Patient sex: F
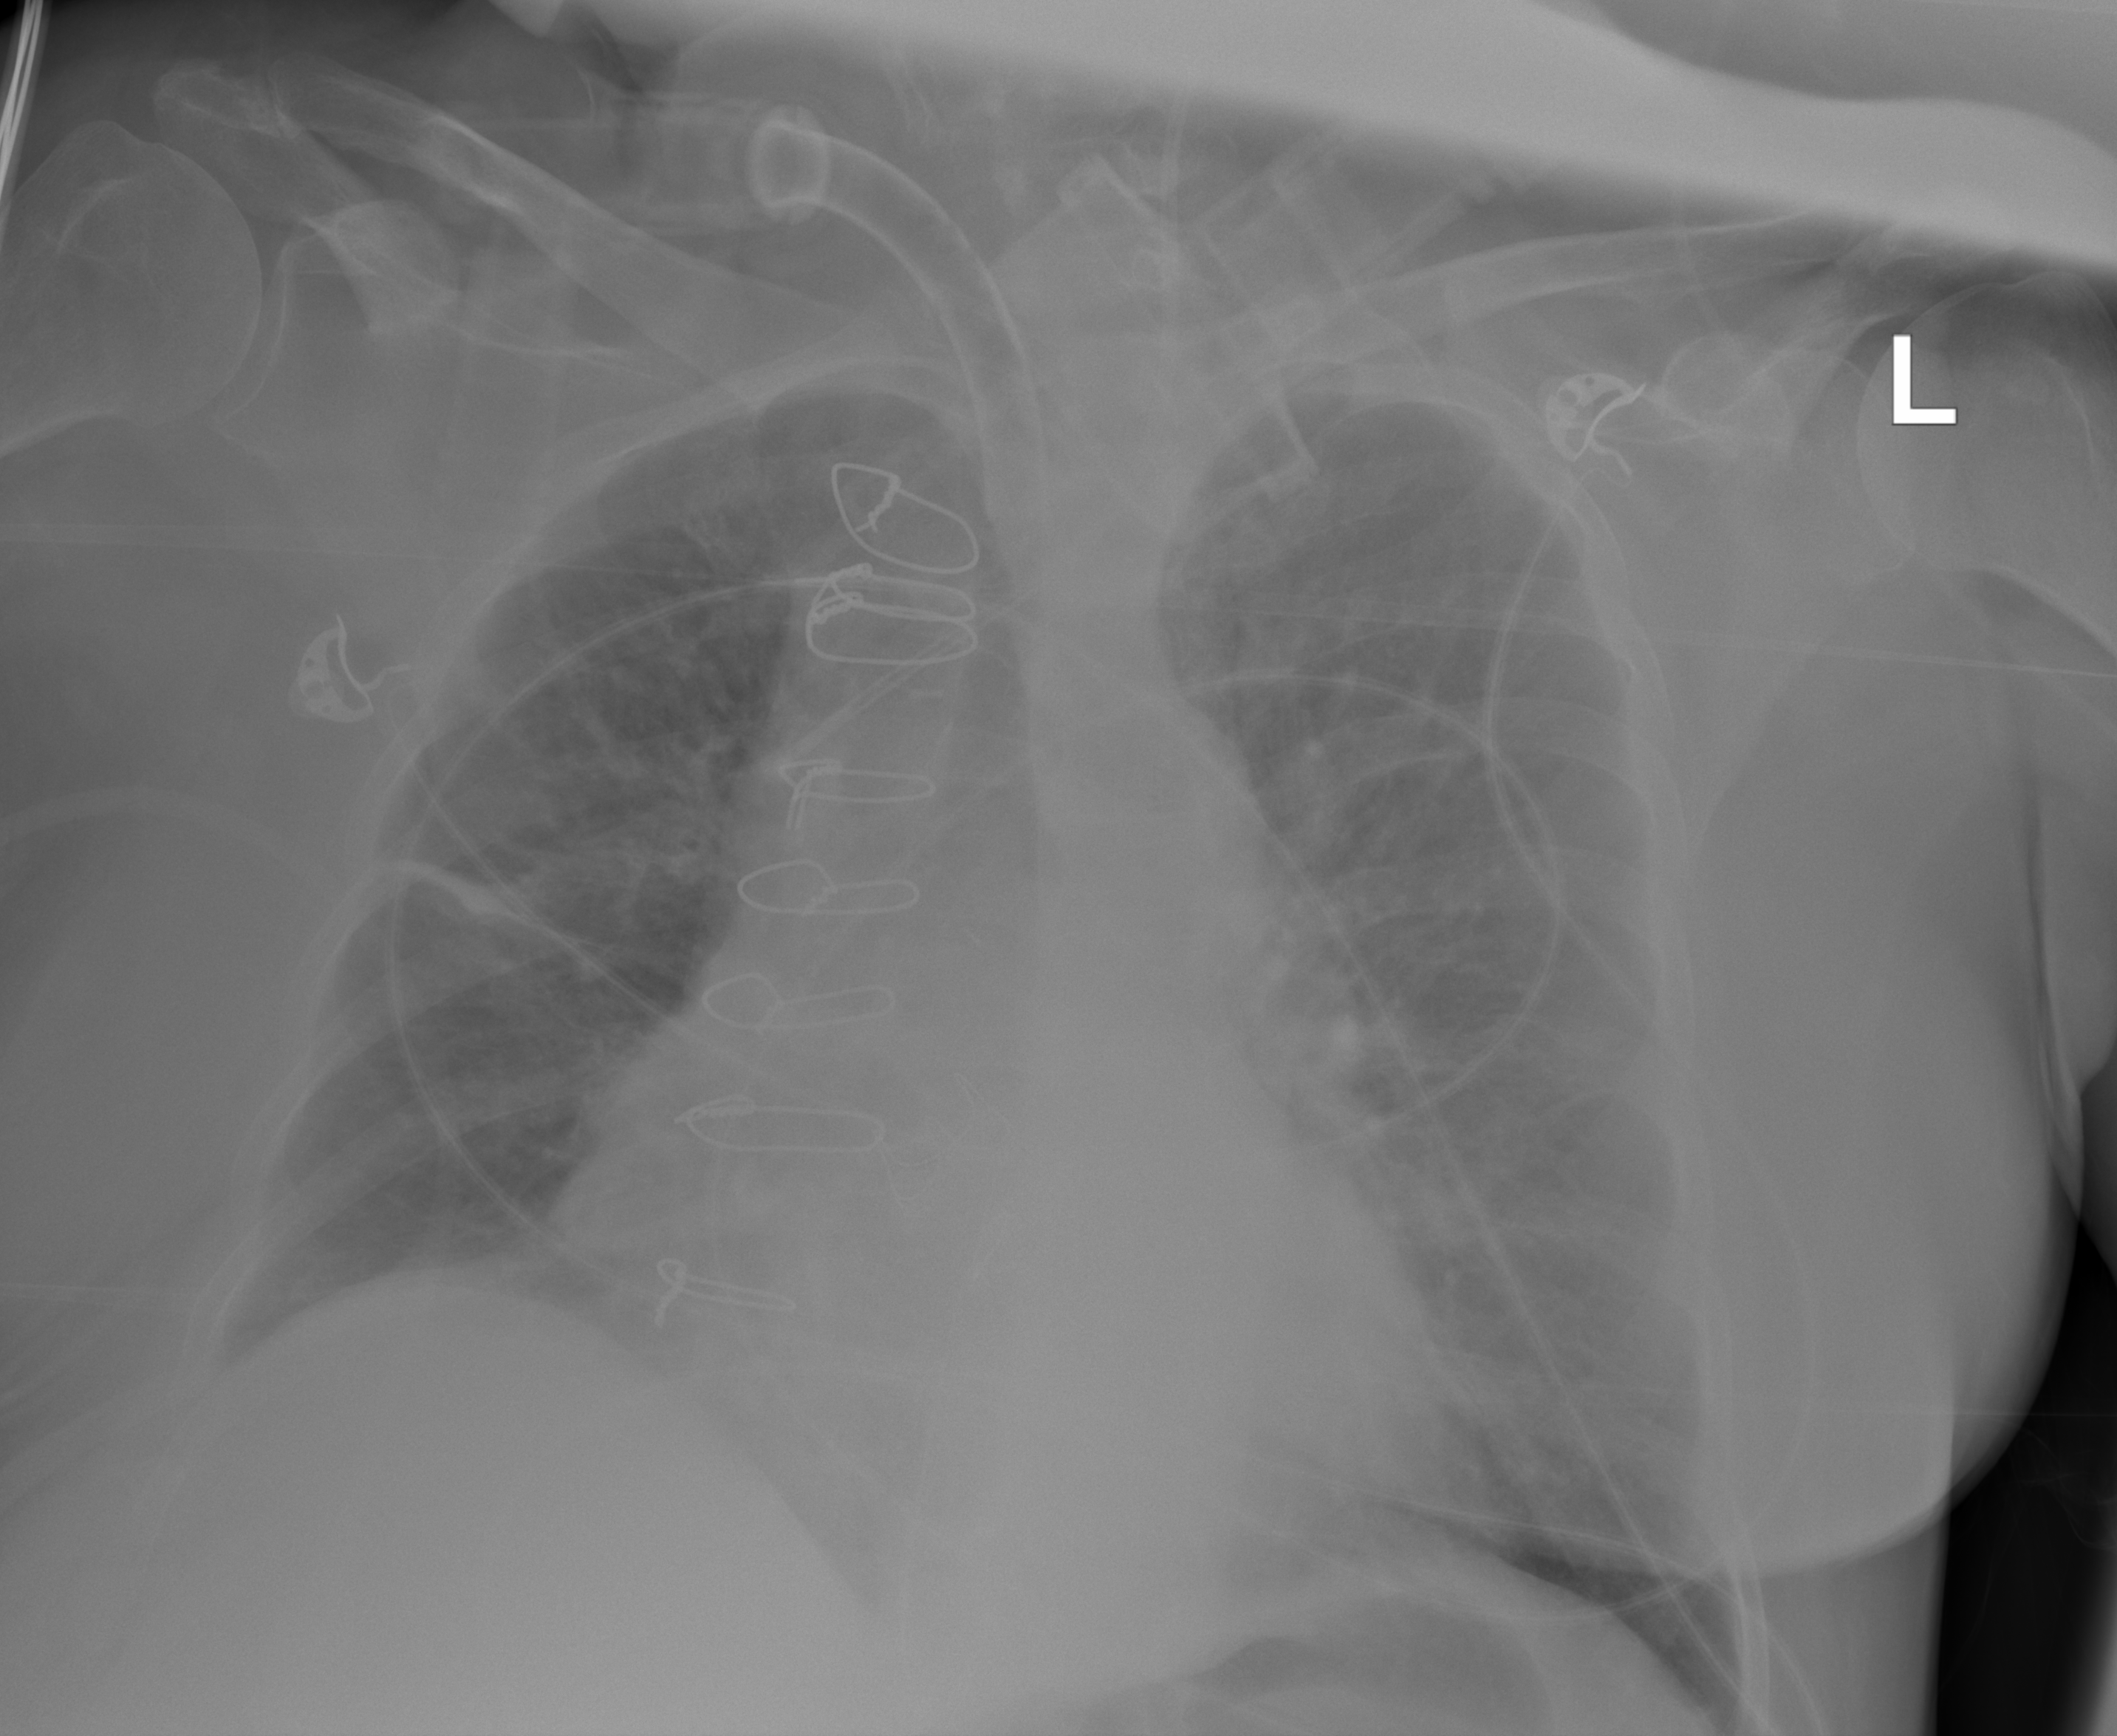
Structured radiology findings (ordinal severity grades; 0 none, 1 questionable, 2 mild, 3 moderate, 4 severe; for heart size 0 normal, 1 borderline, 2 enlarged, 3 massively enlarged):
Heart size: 2
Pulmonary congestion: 2
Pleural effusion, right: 1
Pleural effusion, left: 0
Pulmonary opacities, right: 0
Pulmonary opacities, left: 0
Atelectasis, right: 2
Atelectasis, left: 2